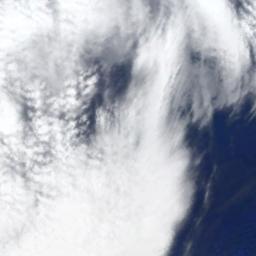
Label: cloud